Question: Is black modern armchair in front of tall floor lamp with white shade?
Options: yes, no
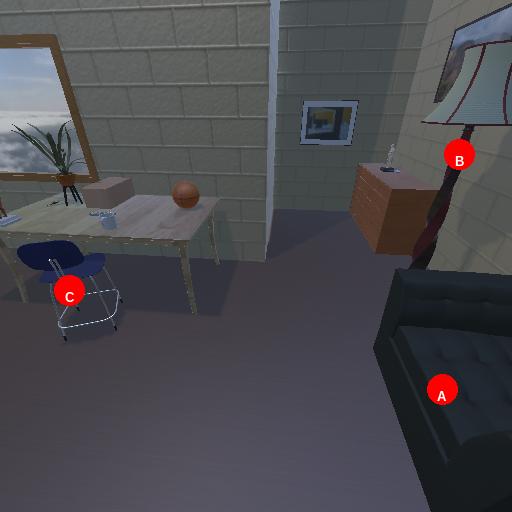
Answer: yes